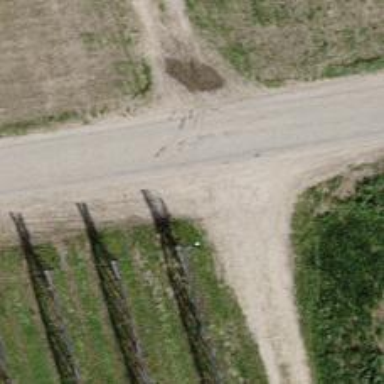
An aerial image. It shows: Unclassified road passing through agricultural land.